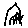
Label: house